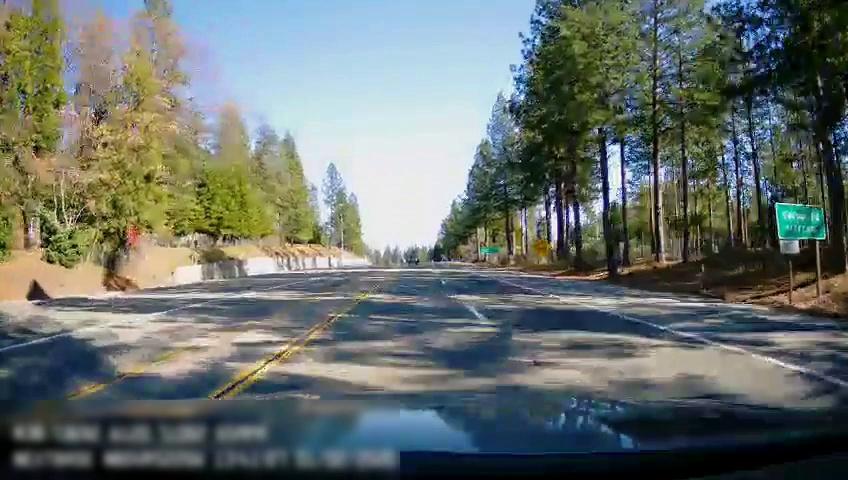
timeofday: Day
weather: Sunny
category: Drivable Space
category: Vehicles | SUV
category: Lanes | Current Lane
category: Lanes | Alternate Lane
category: Lanes | Current Lane
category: Lanes | Alternate Lane
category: Lanes | Opposite Lane
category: Lanes | Opposite Lane
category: Lanes | Opposite Lane
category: Traffic | Signs
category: Traffic | Signs
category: Traffic | Signs